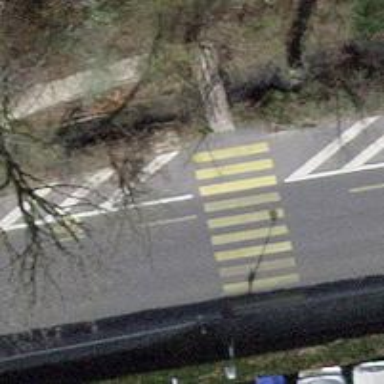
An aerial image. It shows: Marked crossing on footway.